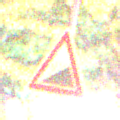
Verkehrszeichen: Steigung10
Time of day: Night
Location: Outdoor (Suburban)
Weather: PartlyCloudy
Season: NotSpecified
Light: Artificial